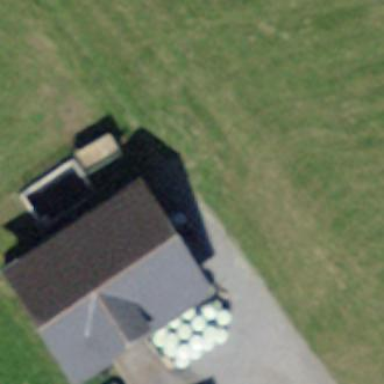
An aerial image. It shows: Rural barn.